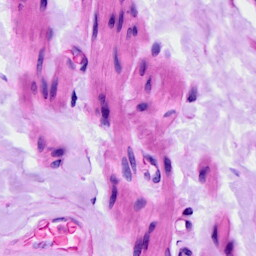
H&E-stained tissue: Ovarian